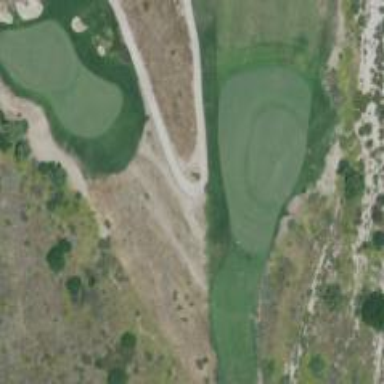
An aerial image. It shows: Path for both roads and golfers.